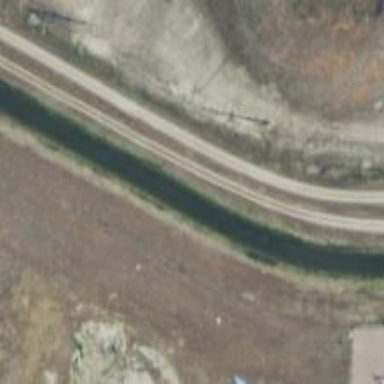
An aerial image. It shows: Canal.